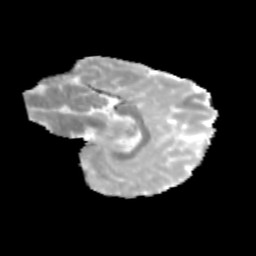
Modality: MD
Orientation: sagittal
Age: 9
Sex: male
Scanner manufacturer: siemens
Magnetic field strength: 3 T
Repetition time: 3.8 s
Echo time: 0.07 s